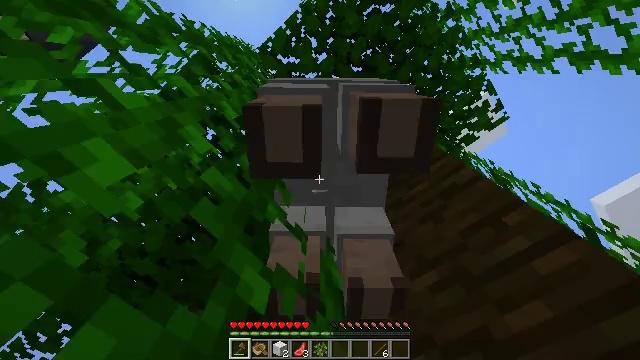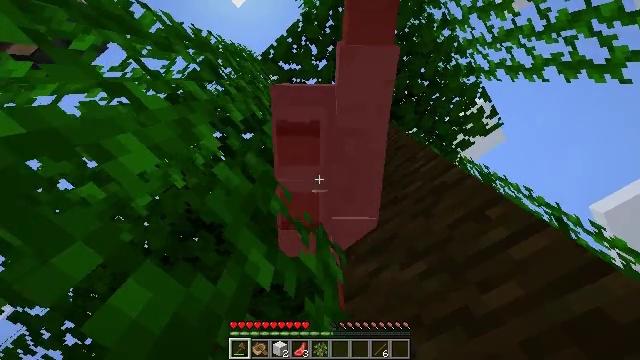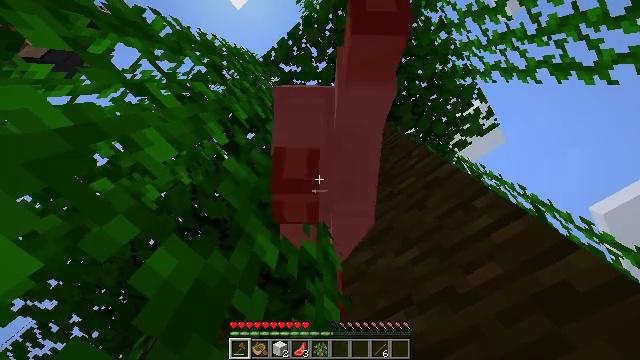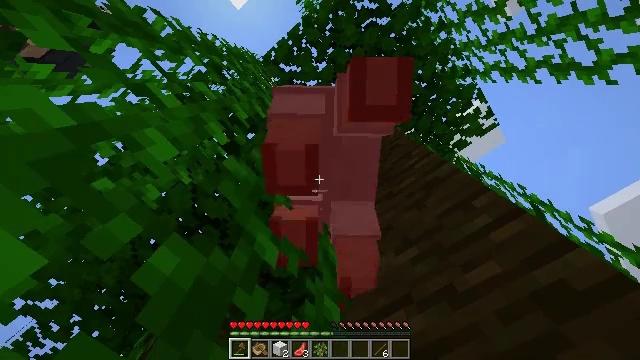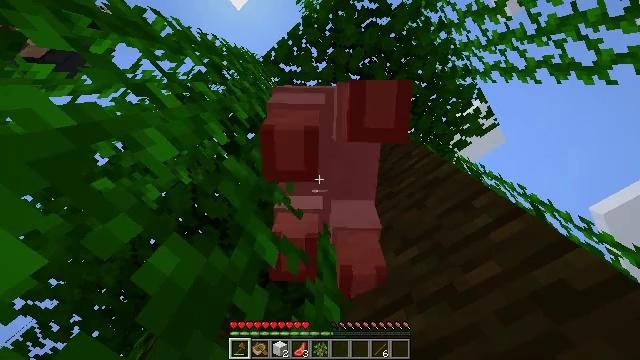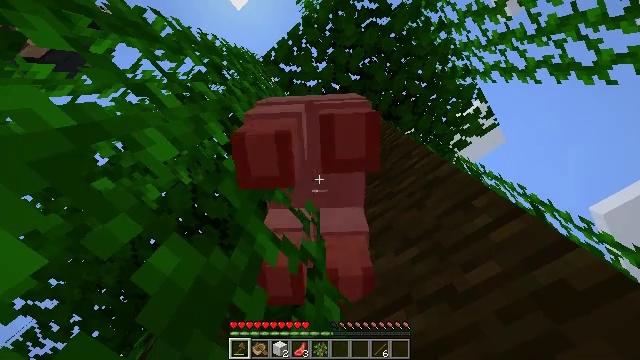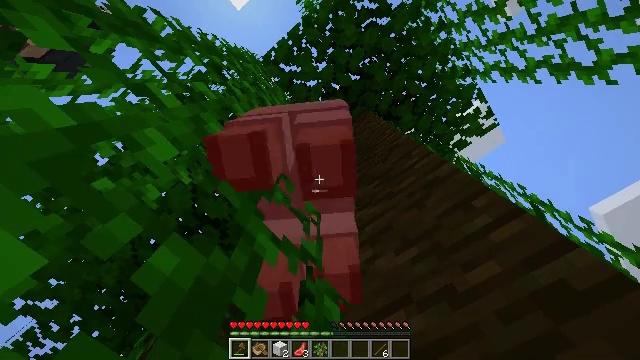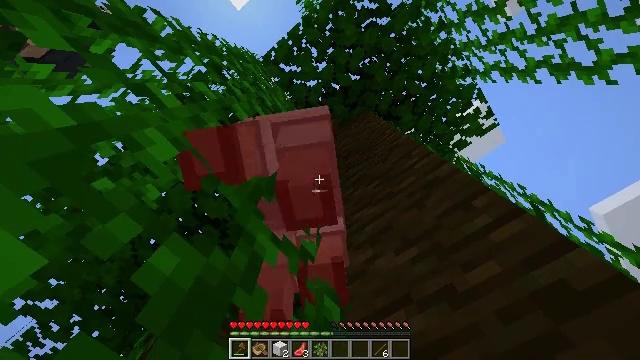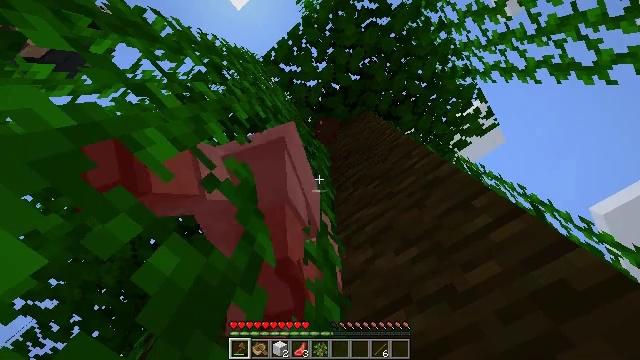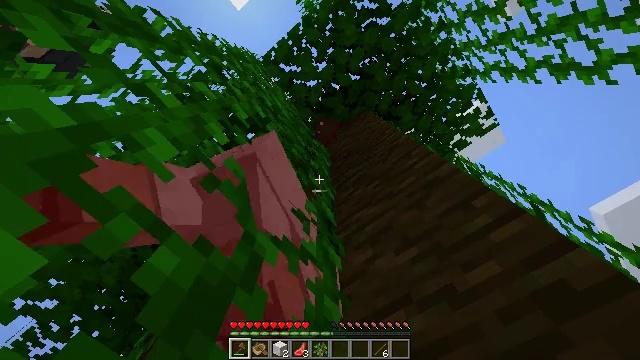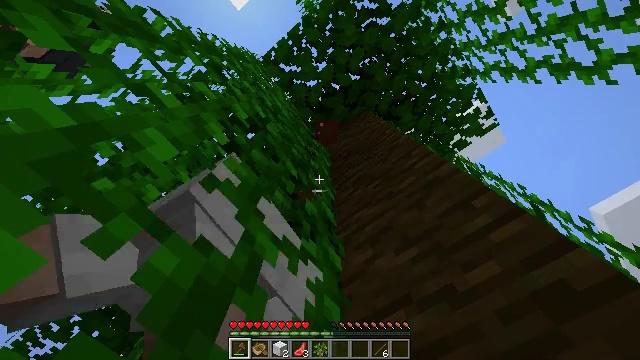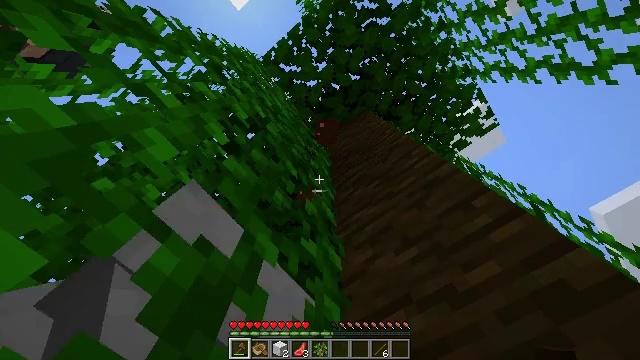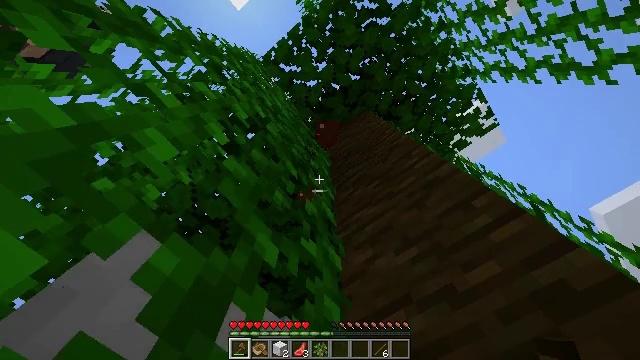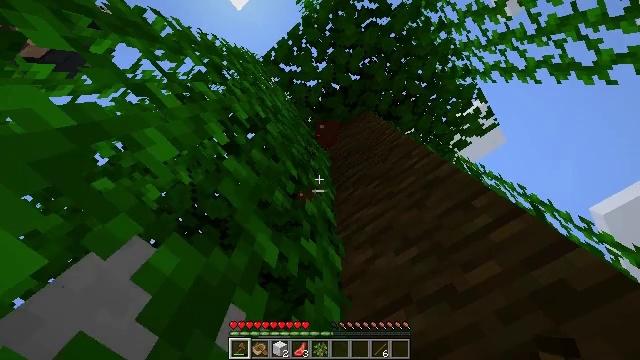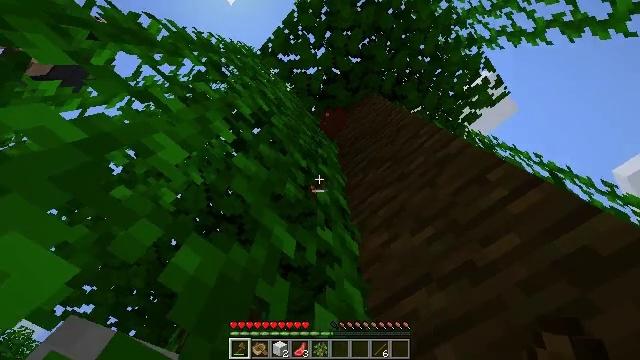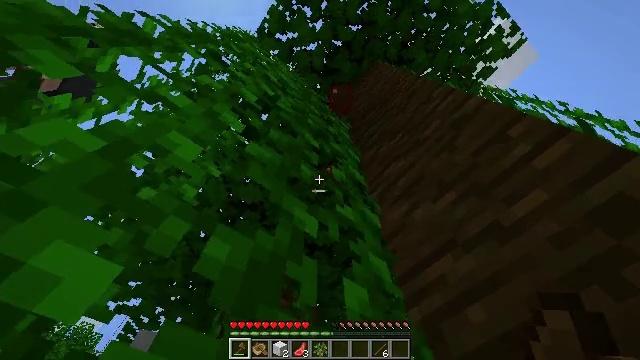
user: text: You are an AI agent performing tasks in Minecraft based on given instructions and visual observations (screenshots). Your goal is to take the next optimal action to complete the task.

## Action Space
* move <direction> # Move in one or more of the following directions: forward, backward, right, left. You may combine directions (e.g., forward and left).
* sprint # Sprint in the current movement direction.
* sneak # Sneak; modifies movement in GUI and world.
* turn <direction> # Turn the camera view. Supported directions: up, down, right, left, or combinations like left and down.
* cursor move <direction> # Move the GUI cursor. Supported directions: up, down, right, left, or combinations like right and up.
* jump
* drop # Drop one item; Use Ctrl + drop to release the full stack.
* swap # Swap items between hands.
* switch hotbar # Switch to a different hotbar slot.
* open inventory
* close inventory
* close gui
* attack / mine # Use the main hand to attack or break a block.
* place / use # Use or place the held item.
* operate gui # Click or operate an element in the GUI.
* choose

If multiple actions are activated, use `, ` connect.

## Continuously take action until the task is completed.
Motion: motion action
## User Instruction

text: Break the vines.
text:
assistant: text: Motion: turn up
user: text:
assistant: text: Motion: no_op
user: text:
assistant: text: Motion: no_op
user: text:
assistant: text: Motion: no_op
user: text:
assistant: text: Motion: no_op
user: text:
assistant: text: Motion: no_op
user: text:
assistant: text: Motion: no_op
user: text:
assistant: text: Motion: no_op
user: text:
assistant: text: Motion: no_op
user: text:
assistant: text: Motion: no_op
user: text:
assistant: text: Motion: no_op
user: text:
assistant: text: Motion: no_op
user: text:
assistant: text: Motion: no_op
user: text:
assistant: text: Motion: turn left and down
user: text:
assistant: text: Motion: turn left and down
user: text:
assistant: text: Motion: turn left and down
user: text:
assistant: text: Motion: turn down
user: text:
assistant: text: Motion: turn down
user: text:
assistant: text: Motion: turn down
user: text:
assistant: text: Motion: turn down, attack / mine
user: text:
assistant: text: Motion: attack / mine
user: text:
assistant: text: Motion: turn down, attack / mine
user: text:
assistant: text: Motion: turn down, attack / mine
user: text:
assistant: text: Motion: turn down
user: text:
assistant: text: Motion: attack / mine
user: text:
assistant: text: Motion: attack / mine
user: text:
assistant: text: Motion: attack / mine